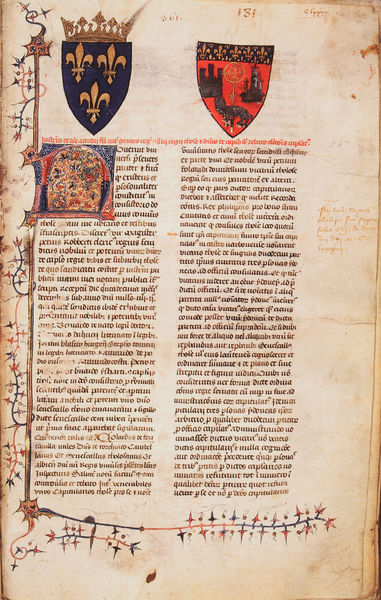
Titel: Livre Blanc de la Ville de Toulouse
Institution: Toulouse
Schlagwörter: blau, blätter, gelb, schwarz, rot, tier, alt, geschichte, spitze, bild, gold, blatt, krone, ranken, schrift, bilder, papier, fahne, flagge, spalten, französisch, könig, dekoration, verzierung, buch, burg, vergoldet, druck, sterne, initialen, seite, text, initiale, lilie, ranke, buchseite, verziert, wappen, zahl, dornen, könige, löwe, speer, schlüssel, siegel, lilien, format, altdeutsch, illustriert, handschrift, wort, insignien, notiz, latein, notizen, kalligraphie, wörter, verschönerung, buchmalerei, dorn, bucgh, nurg, lateinsich, n, zwei wappen, scgloss, königswappen, verschönung, ponkte